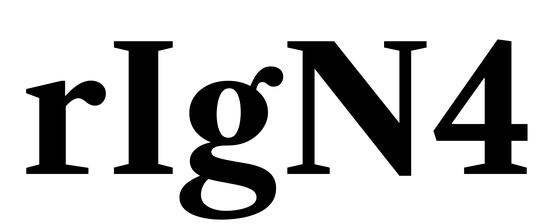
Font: LibreCaslonText_Bold